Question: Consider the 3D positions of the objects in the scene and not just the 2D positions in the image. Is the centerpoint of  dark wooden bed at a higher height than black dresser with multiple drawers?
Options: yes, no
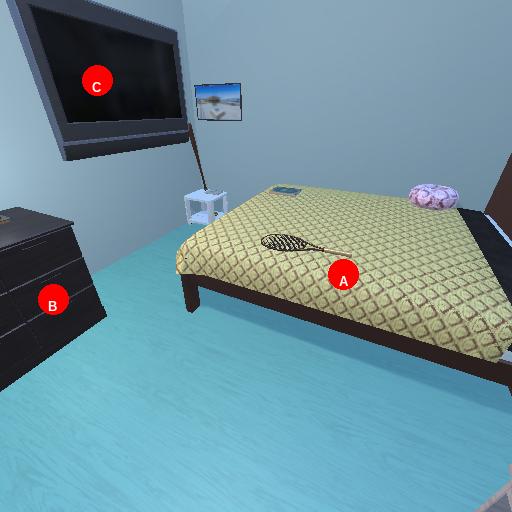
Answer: yes